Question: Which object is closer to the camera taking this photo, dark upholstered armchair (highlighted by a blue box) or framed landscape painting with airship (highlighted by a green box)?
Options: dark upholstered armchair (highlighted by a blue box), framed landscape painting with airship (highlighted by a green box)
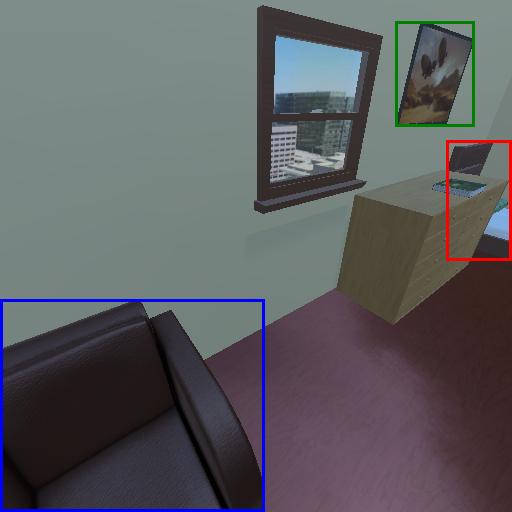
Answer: dark upholstered armchair (highlighted by a blue box)